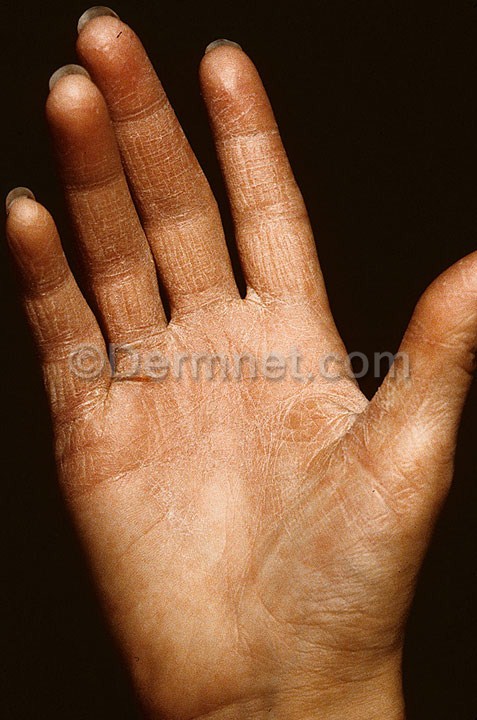
Disease: Eczema Photos